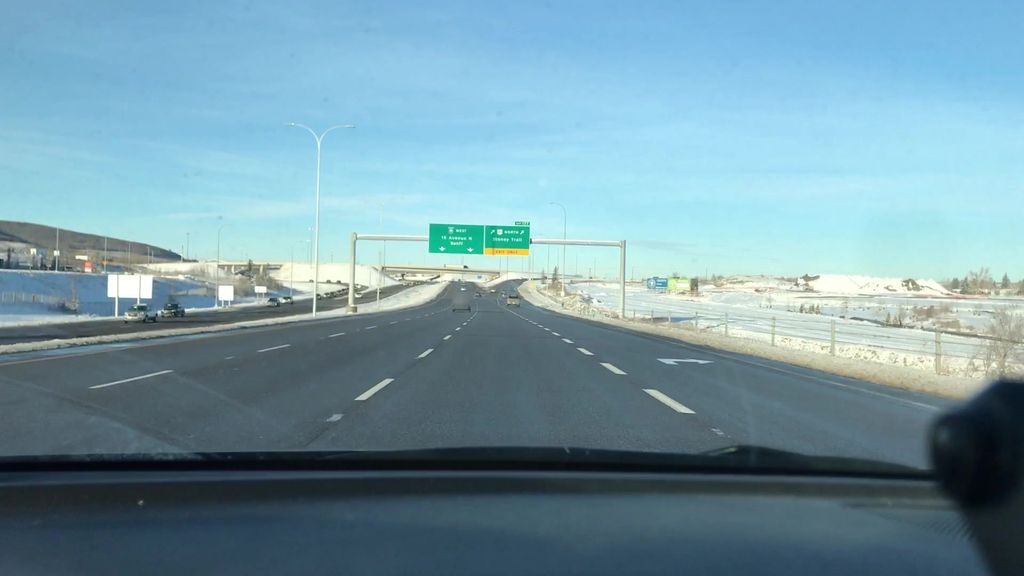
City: calgary